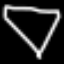
Label: diamond